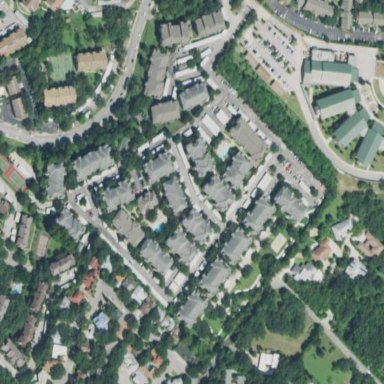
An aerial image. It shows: Residential area with apartments.